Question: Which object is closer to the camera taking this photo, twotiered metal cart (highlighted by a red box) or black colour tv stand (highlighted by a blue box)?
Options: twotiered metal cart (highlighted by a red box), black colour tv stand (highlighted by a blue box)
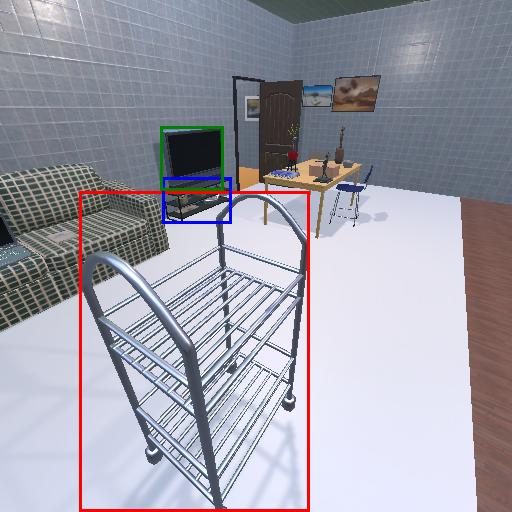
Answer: twotiered metal cart (highlighted by a red box)